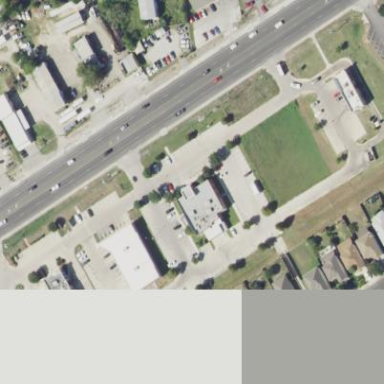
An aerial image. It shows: Retail area.